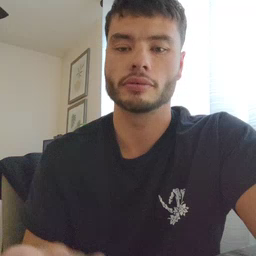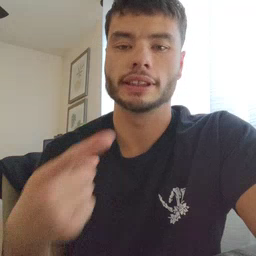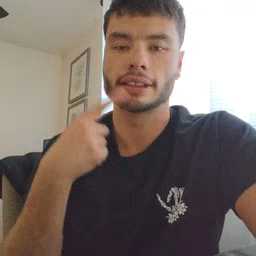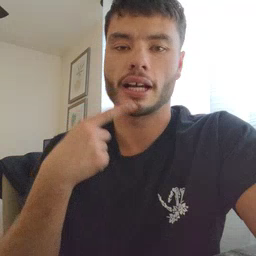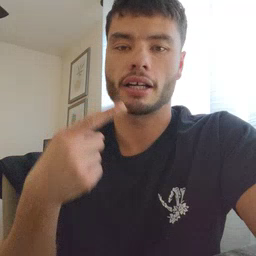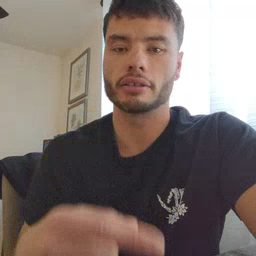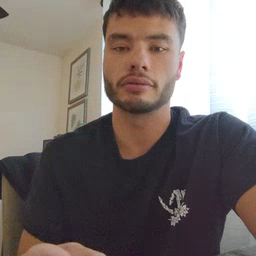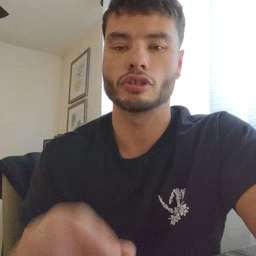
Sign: say